高二 · 代数
9. 设 $0 \leqslant \alpha \leqslant \pi$, 不等式 $8 x^{2}-(8 \sin \alpha) x+\cos 2 \alpha \geqslant 0$ 对 $x \in R$ 恒成立, 则 $a$ 的取值范围为 \$ \qquad \$
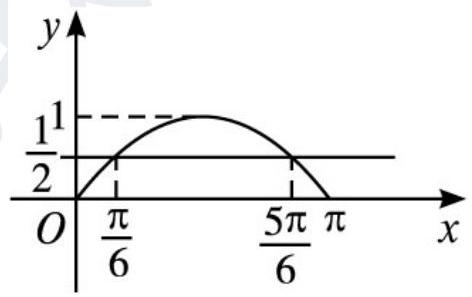
答案: $\left[0, \frac{\pi}{6}\right] \cup\left[\frac{5 \pi}{6}, \pi\right]$
解析: 不等式 $8 x^{2}-(8 \sin \alpha) x+\cos 2 \alpha \geq 0$ 对 $x \in R$ 恒成立,

则有 $\Delta=(8 \sin \alpha)^{2}-4 \times 8 \cos 2 \alpha=64 \sin ^{2} \alpha-32 \cos 2 \alpha \leqslant 0$

即 $2 \sin ^{2} \alpha-\cos 2 \alpha=2 \sin ^{2} \alpha-\left(1-2 \sin ^{2} \alpha\right)=4 \sin ^{2} \alpha-1 \leqslant 0$.

$\therefore \sin ^{2} \alpha \leqslant \frac{1}{4} . \therefore-\frac{1}{2} \leq \sin \alpha \leq \frac{1}{2}$. 又 $0 \leq \alpha \leq \pi$, 结合下图可知, $\alpha \in\left[0, \frac{\pi}{6}\right] \cup\left[\frac{5 \pi}{6}, \pi\right]$.